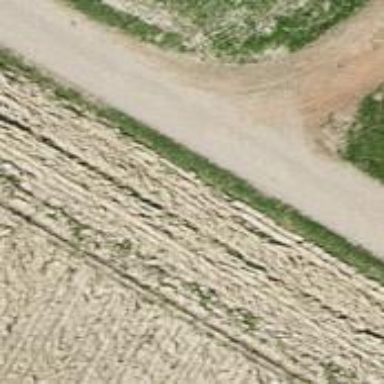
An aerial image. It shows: Well-maintained track road with grade 1 tracktype.